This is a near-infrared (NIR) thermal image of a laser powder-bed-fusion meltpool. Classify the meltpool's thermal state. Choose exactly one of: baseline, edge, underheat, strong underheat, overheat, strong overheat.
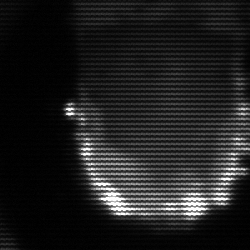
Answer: baseline